Question: I'd like to use R to plot runtime results for function 'f'. At each datapoint on the x-axis, I run the simulation 10 times, I have 3 separate lines. At each datapoint, I'd like to also include the range with vertical lines illustrating the highest and lowest runtimes, while the data line goes through the point for the average value of each set of 10 results.
To make myself clearer, I have mocked up a plot that I am trying to describe:

I am not familiar with R, and so I am not sure how best I should save my dataset. This is what my data might look like for the solid line at the bottom:
'''
------------------------------------------
| | Runs for solid line |
------------------------------------------
| Input | 1 | 2 | 3 | 4 | 5 |
------------------------------------------
| 2000 | 0.6 | 0.7 | 0.75 | 0.51 | 0.6 |
| 4000 | 0.9 | 1.0 | 1.1 | 0.8 | 0.7 |
| 6000 | 1.4 | 1.3 | 1.5 | 1.43 | 1.56 |
------------------------------------------
'''
I can imagine two more tables: one for the dotted line, and one for the irregular dotted line. For the table above, I'd like a vertical line at 2000 indicating max=0.75, min=0.6, and the solid line to go through the mean value of 0.632 . The same for the regular and irregular dotted lines.
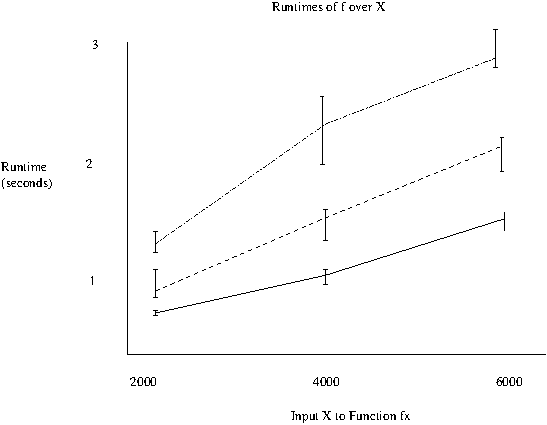
Answer: I recommend reading an introduction to R.
Your data:
'''
DF <- read.table(text="Input 1 2 3 4 5
2000 0.6 0.7 0.75 0.51 0.6
4000 0.9 1.0 1.1 0.8 0.7
6000 1.4 1.3 1.5 1.43 1.56",header=TRUE)
'''
Let's reshape it to a more sensible format (long format):
'''
library(reshape2)
DF <- melt(DF,id="Input")
'''
Add an id for the line:
'''
DF$group <- "a"
'''
A second line:
'''
DF2 <- DF
DF2$value <- DF2$value+1
DF2$group <- "b"
'''
Put all data in one data.frame:
'''
DF <- rbind(DF,DF2)
'''
Now we can plot. There are numerous possibilities for plotting. Here is one that includes calculating the summary stats you want to plot:
'''
library(ggplot2)
ggplot(DF,aes(x=Input,y=value,group=group)) +
stat_summary(fun.y="mean",geom="line",aes(linetype=group)) +
stat_summary(fun.ymin="min",fun.ymax="max",geom="errorbar")
'''